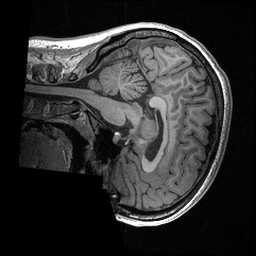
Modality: T1w
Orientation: sagittal
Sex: female
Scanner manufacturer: ge
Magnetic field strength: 3 T
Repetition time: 0.0064 s
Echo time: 0.00281 s